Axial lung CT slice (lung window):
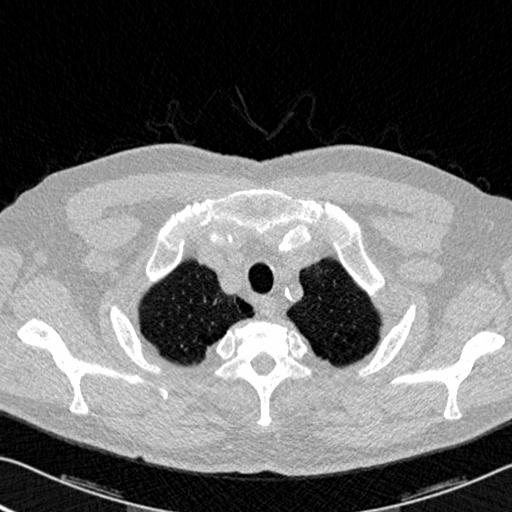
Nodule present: no